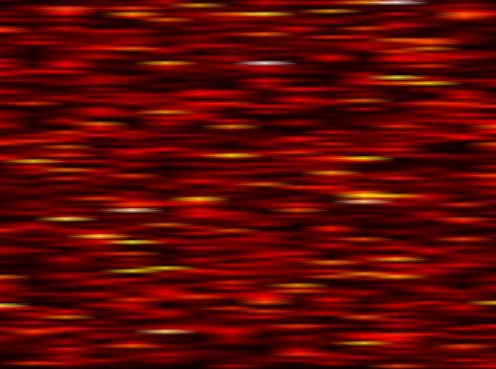
Label: OFDM